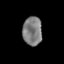
Tissue: prostate
Cell type: Epithelial cells
Senescence score: 0.3474
Nuclear area (px): 540
Mean DAPI intensity: 125.952